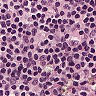
Metastatic tissue present: no